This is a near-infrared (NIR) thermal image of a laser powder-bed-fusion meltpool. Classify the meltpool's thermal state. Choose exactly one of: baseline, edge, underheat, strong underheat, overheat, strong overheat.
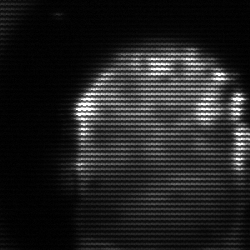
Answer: baseline